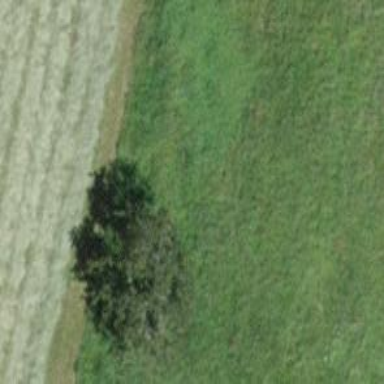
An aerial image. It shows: Beautiful tree in nature.